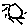
Label: sun